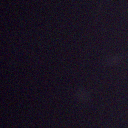
Screen state: off